Field crop: maize
Growth stage: 2
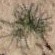
Species: salsola